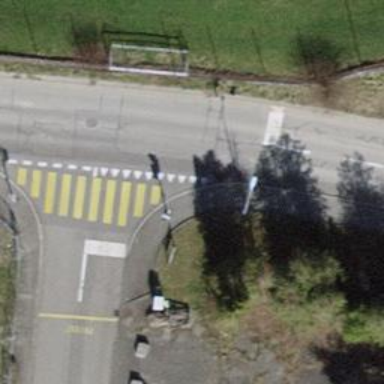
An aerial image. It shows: Road with traffic signals.